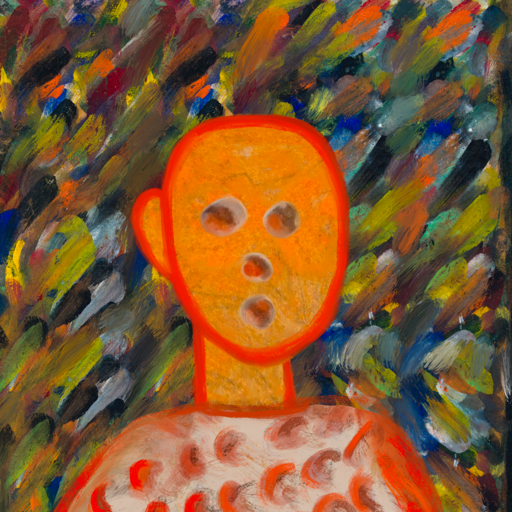
Background: An_Impression, Head And Neck Front: Sisters, Face Front: Rupkatha, Bust: Rupkatha, Hair Front: Blank, Head Accessory: Blank, Second Necklace: Blank, Necklace: Blank, Baby: Blank